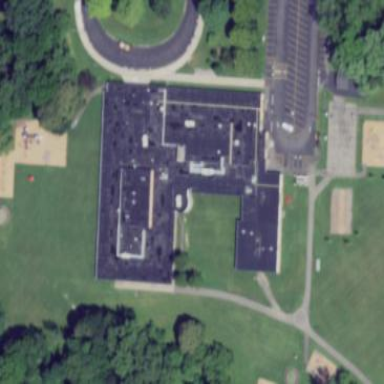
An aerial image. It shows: School building.